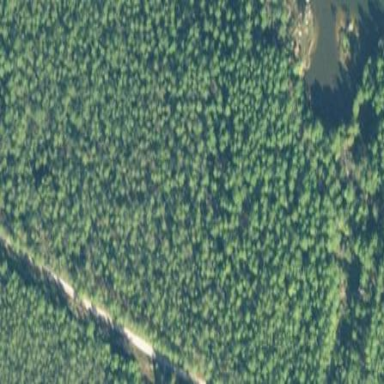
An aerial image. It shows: Woodland with needle-leaved trees.